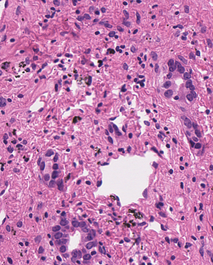
Tumor epithelial tissue: yes
Tumor-associated stroma tissue: yes
Normal tissue: no